Field crop: tomato
Growth stage: 1
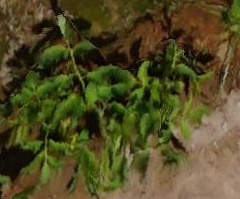
Species: tomato